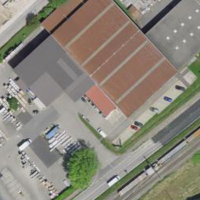
EUNIS habitat code: 54
Species observed at this site:
Bellis perennis